Question: I tried to query product name and product image out of my xml file "favorite.xml" at the start of application, and put it all in the list of favorite product. My query statement is like this
'''
private void Favorite_Load()
{
var storage = IsolatedStorageFile.GetUserStoreForApplication();
fileName = "Favorite\favorite.xml";
using (IsolatedStorageFileStream isoStream = new IsolatedStorageFileStream(fileName, FileMode.Open, storage))
{
lst_product1.Items.Clear();
XDocument doc = XDocument.Load(isoStream);
//Check if there is favorite element in the favorite.xml file
if (doc.Root.Descendants("favorite").Count() > 0)
{
var data = from query in doc.Descendants("favorite")
orderby query.Attribute("id").Value
select new ProductsDry
{
favID = query.Attribute("id").Value,
favProCate = query.Attribute("cate_xml").Value,
favProId = query.Attribute("pro_id").Value,
favProImage = query.Attribute("pro_image").Value,
favProName = query.Attribute("pro_name").Value
};
lst_product1.ItemsSource = data; // data=null
}
isoStream.Position = 0;
isoStream.Dispose();
}
}
'''
Here's my "favorite.xml" file
'''
<?xml version="1.0" encoding="utf-8" standalone="yes"?>
<!--Favorite's xml-->
<favorites>
<favorite id="1" pro_id="1" pro_name="Boots Expert Anti-Blemish Cleansing Foam" cate_xml="ProductsOily.xml" pro_image="images/Oily-Dry/BO001.JPG" />
<favorite id="2" pro_id="3" pro_name="Cerave foaming facial cleanser" cate_xml="ProductsOily.xml" pro_image="images/Oily-Dry/CV001.JPG" />
<favorite id="3" pro_id="9" pro_name="L'Oreal Paris Go 360 Clean Anti-Breakout Facial Cleanser" cate_xml="ProductsOily.xml" pro_image="images/Oily-Dry/LO003.JPG" />
<favorite id="4" pro_id="10" pro_name="Olay Foaming Face Wash - Sensitive" cate_xml="ProductsOily.xml" pro_image="images/Oily-Dry/OL014.JPG" />
<favorite id="5" pro_id="22" pro_name="Alpha Hydrox Sheer Silk Moisturizer SPF 15 Sunscreen " cate_xml="ProductsOily.xml" pro_image="images/Oily-Dry/bp256.1.jpg" />
</favorites>
'''
However, after all it doesn't show anything in the list, instead it shows something like the path of the project, and my query is null as I debug it.

Before, I always use this code to read data and show it from xml file but the xml file is not located in Isoloated Storage. I know this time I read it from Isoloated Storage; therefore, there must be something different. Please help, thanks.
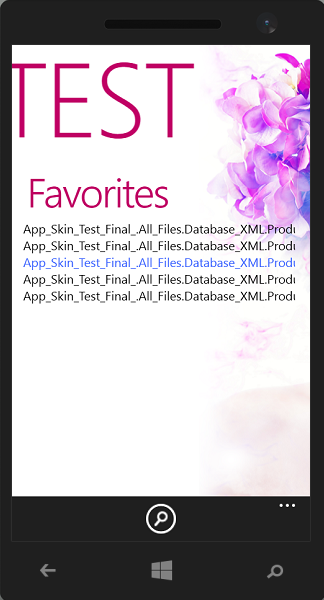
Answer: Two things going on here:
1. Your data object is null at your breakpoint because data is a LINQ query which is only defined, but not yet executed. The query will be executed as soon as something requests it, such as your list view. You can clearly see it working, otherwise you wouldn't see anything on your view. You actually don't need to change anything in that regard but if it bugs you, adding ToList() at the end of your query will execute the query at the time of it's definition and data will no longer be null.
2. The ProductsDry show as a 'path' only because the view doesn't know how to display it and the default representation is string. Overiding the ToString() function for ProductsDry should give you the a string representation, but it might not be sufficient if you want to display images or other custom views. For that you have to adjust your list view to display ProductDry objects properly.
<URL> as a reference for LINQ and deferred execution.